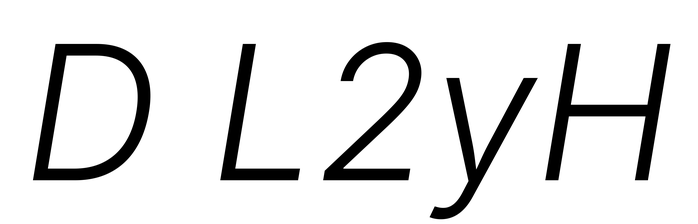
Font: Inter-Italic_Light_Italic